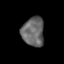
Tissue: prostate
Cell type: T cells
Senescence score: 0.2814
Nuclear area (px): 632
Mean DAPI intensity: 104.017